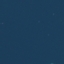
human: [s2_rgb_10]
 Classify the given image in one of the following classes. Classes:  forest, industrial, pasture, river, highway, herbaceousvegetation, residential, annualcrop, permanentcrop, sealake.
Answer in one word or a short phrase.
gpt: SeaLake